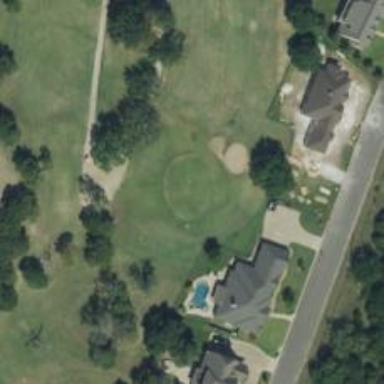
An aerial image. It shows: Golf hole.